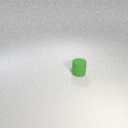
small green rubber cylinder